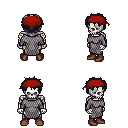
a pixel art fantasy rpg character, male body template, skeleton, chain mail, red pants, raven bedhead hairstyle, red bandana, brown shoes, four views (front, back, left, right), 2x2 character sprite sheet, small pixel art, hard edges, no anti-aliasing